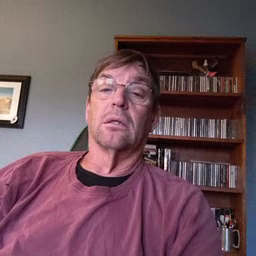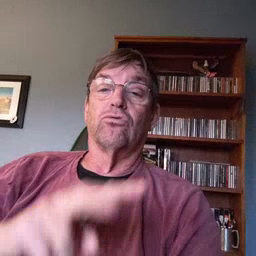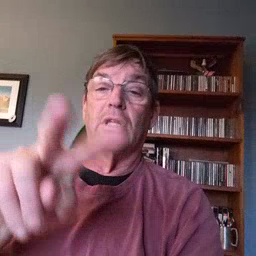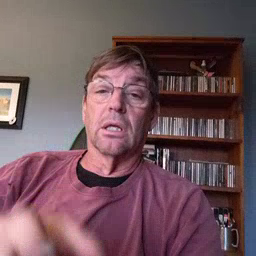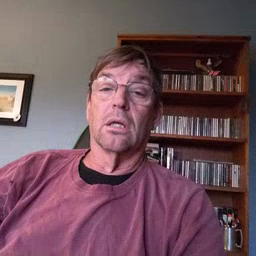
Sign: read